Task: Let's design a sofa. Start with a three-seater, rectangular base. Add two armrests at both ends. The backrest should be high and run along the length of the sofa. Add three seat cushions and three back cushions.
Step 58:
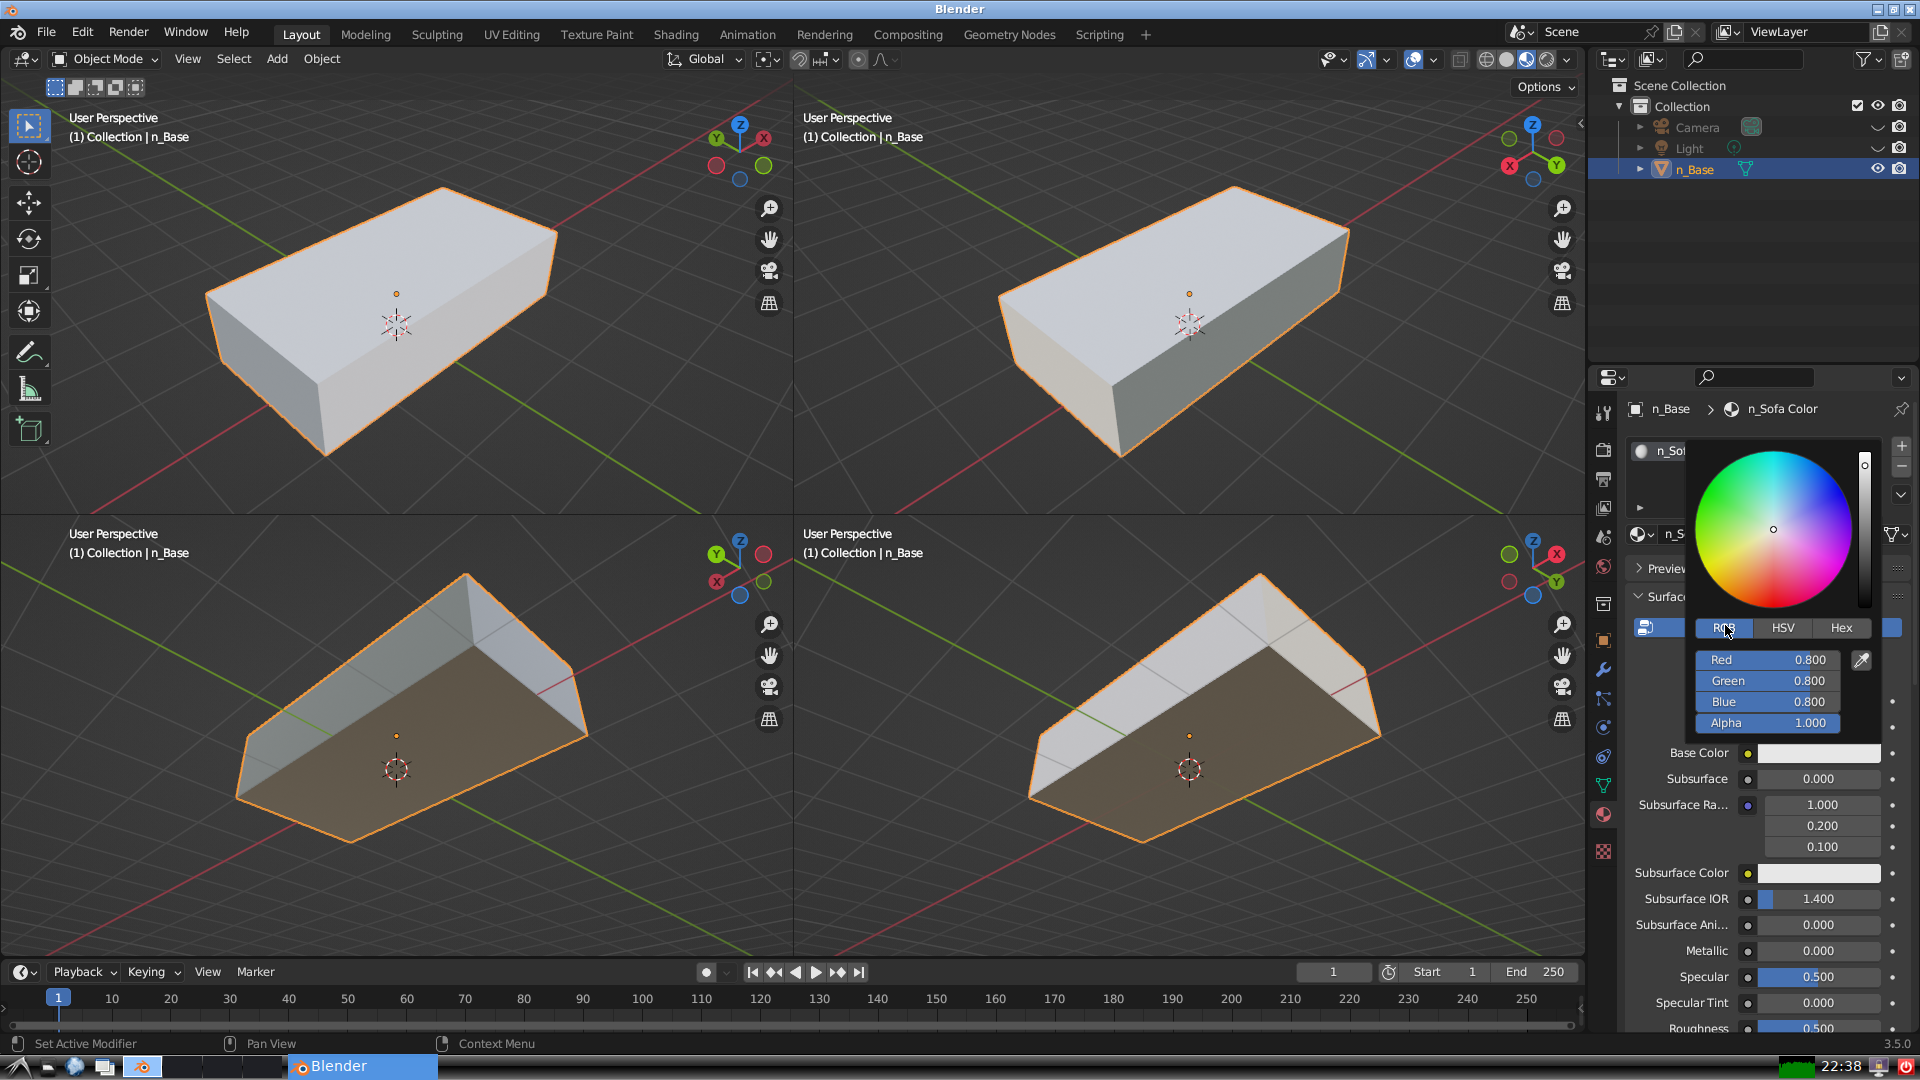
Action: click: no